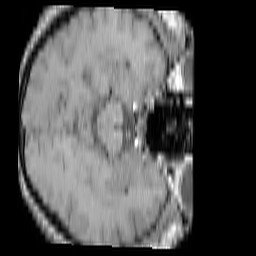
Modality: T1w
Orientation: axial
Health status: ill
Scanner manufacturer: philips
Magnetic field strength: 3 T
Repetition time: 0.3787 s
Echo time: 0.002908 s